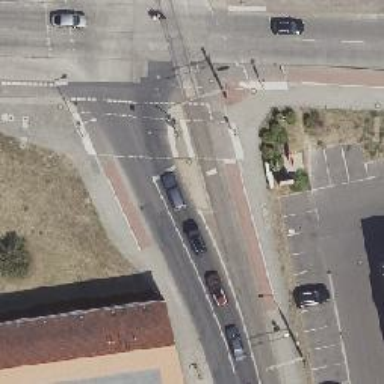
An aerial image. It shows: Footway crossing with traffic signals and pedestrian island.